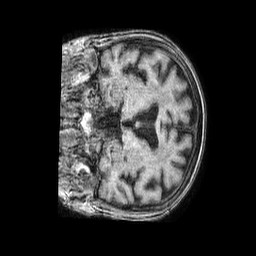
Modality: T1w
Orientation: coronal
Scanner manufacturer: philips
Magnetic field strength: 1.5 T
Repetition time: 0.007499 s
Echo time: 0.003411 s